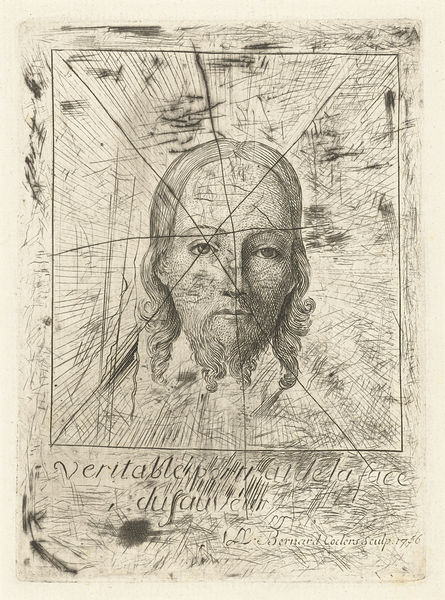
Titel: Hoofd van Christus in stralenkrans
Künstler: Louis Bernard Coclers
Standort: Amsterdam
Institution: Rijksmuseum
Schlagwörter: mann, frau, haar, mund, nase, stirn, zeichnung, bart, augen, gesicht, mensch, haare, schrift, wangen, farbe, zopf, kreuz, druck, schwarzweiß, jesus, kratzer, wahrheit, schablone, veritas, bernard, nernard